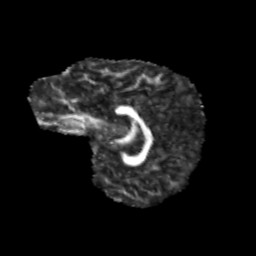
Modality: FA
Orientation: sagittal
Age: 11
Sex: male
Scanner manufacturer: siemens
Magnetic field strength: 3 T
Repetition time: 3.8 s
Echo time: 0.07 s